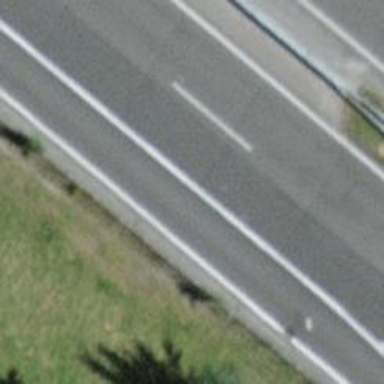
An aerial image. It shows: Asphalt motorway.